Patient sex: M
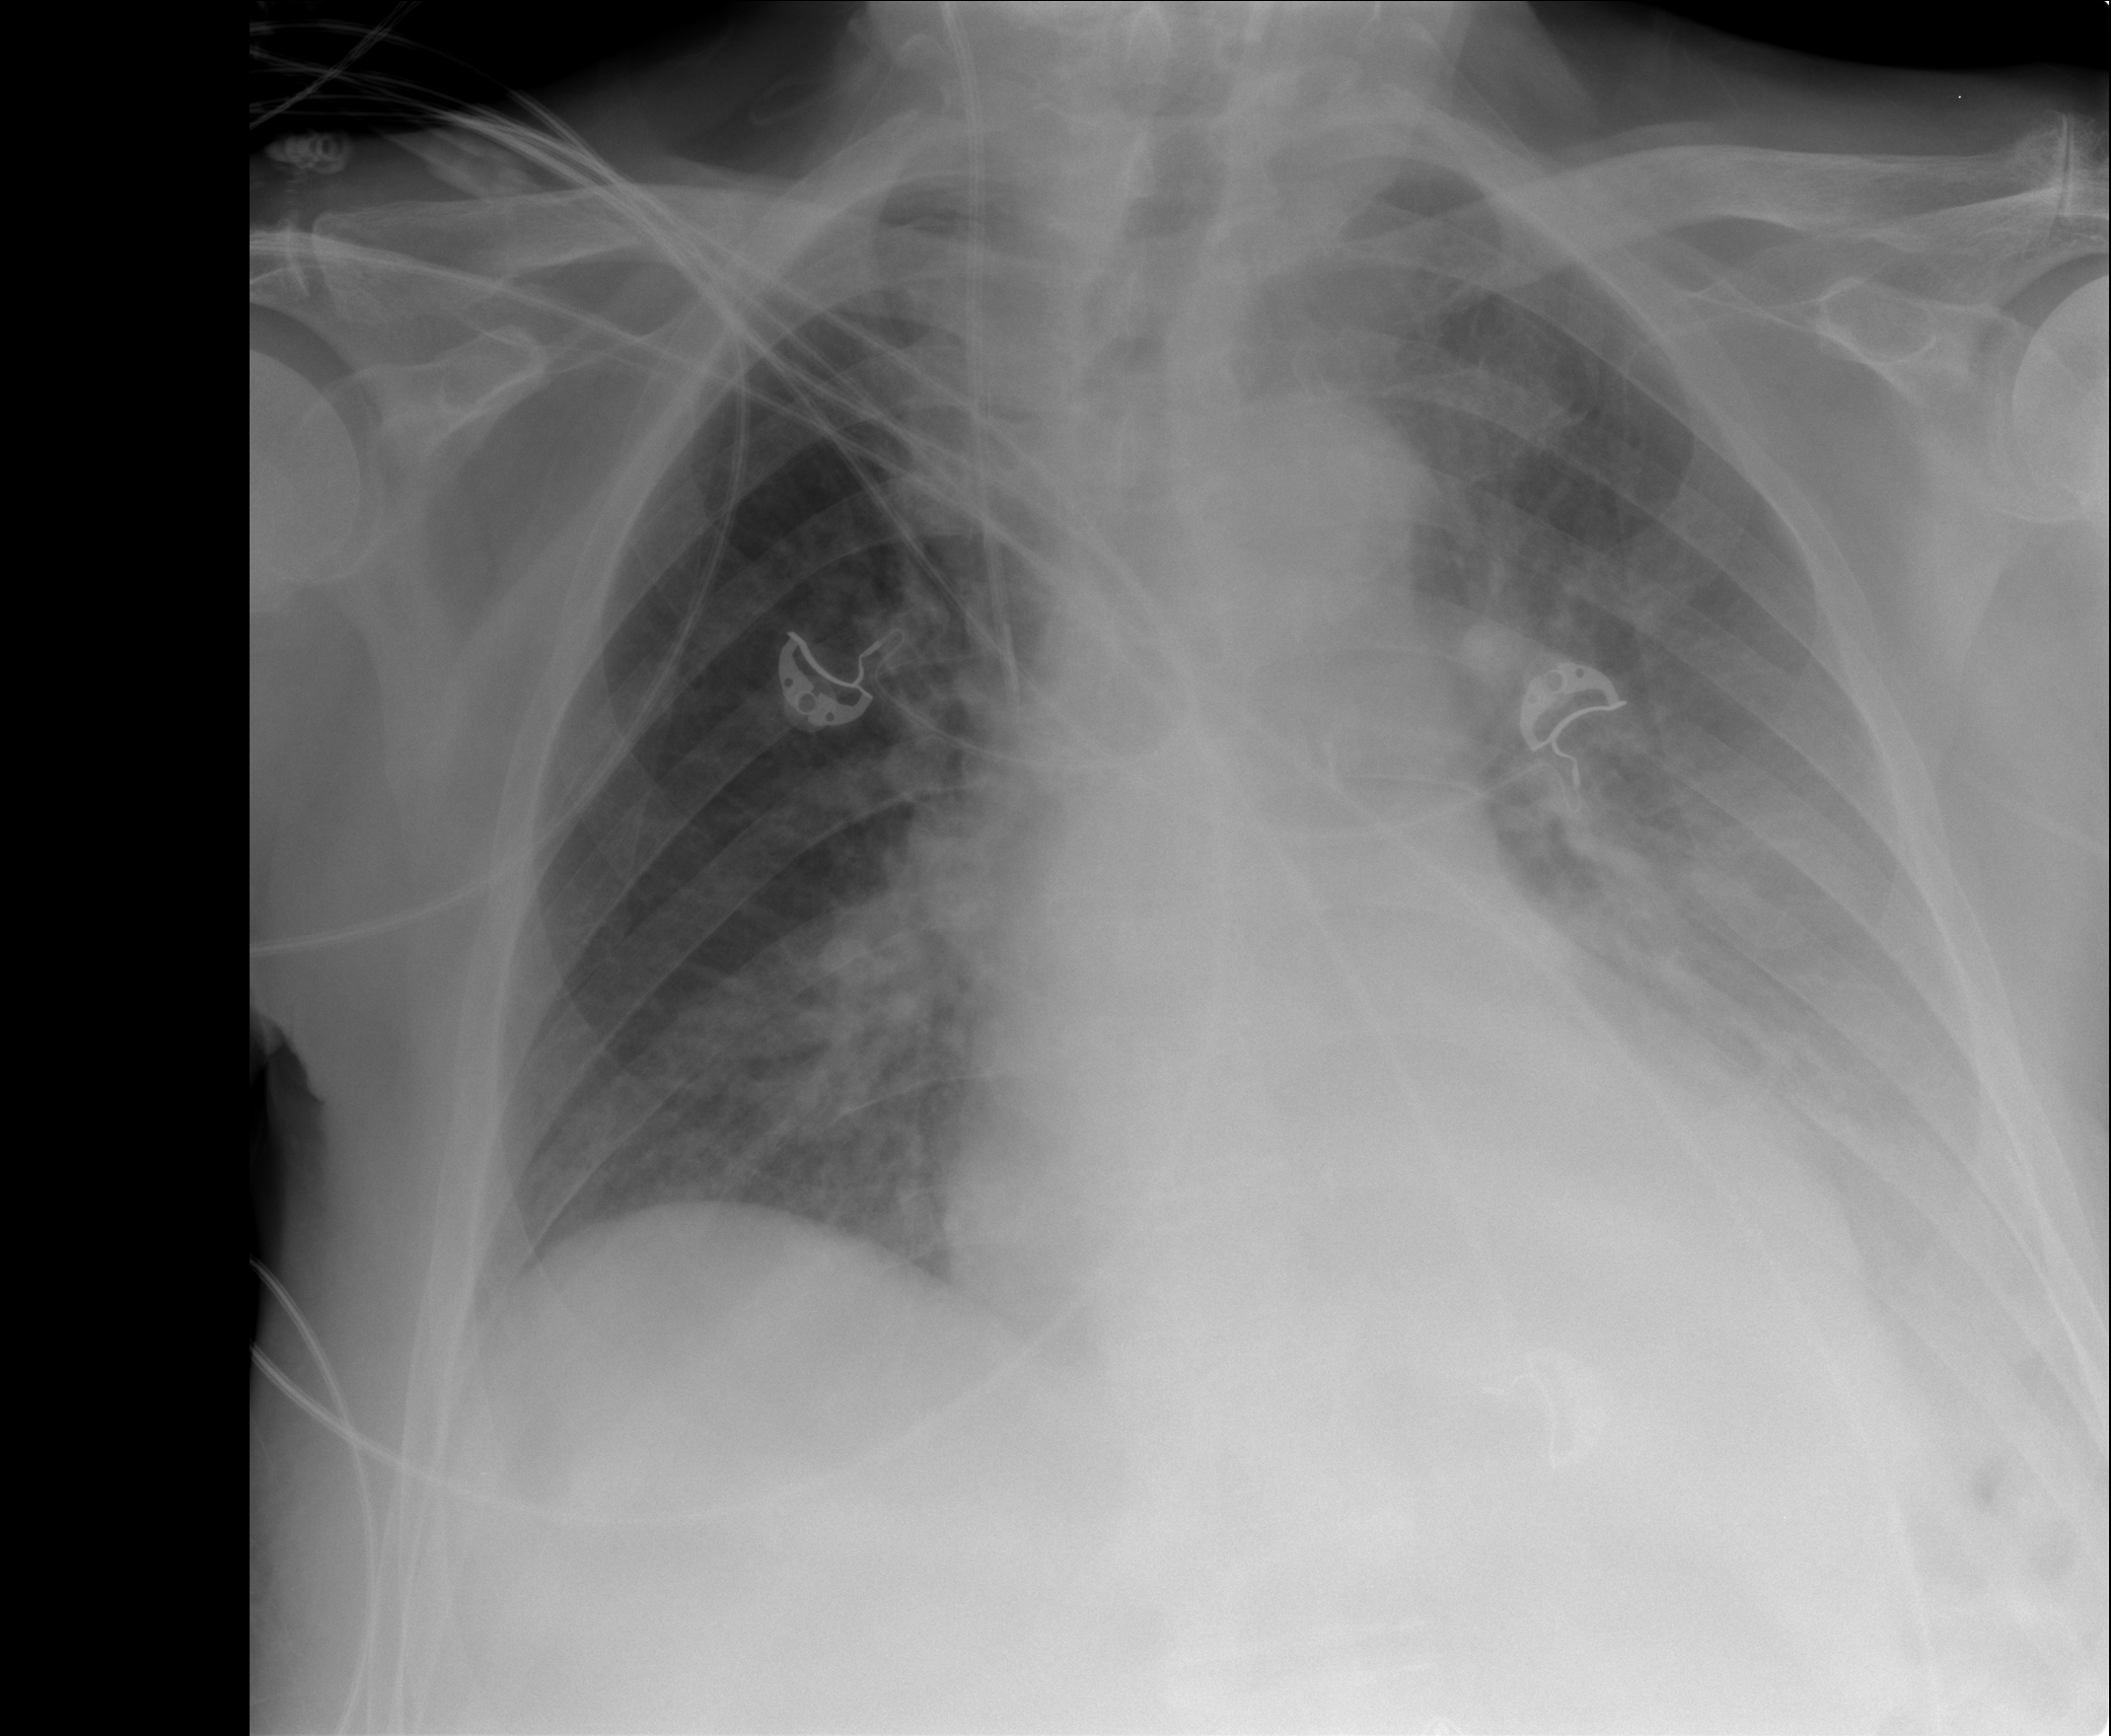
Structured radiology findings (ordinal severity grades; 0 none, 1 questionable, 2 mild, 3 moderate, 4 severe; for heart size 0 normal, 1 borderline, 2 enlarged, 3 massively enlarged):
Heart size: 0
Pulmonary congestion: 2
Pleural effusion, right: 1
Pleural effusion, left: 3
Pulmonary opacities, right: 2
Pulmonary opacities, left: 2
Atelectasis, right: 2
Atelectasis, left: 3